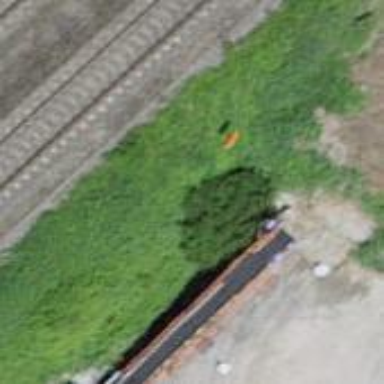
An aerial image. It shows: Pole with roof-covered pipeline marker.